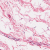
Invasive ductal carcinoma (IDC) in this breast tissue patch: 0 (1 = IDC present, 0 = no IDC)